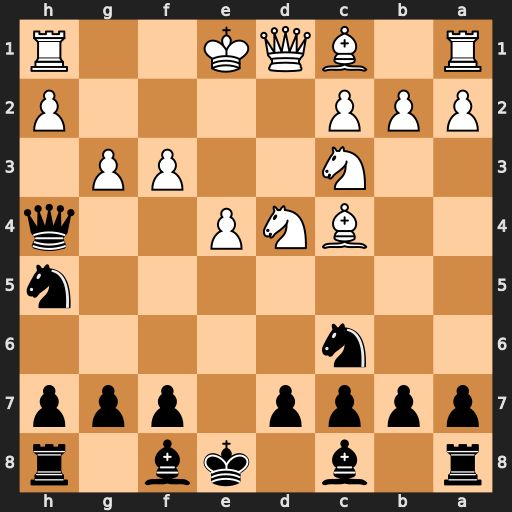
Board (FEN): r1b1kb1r/pppp1ppp/2n5/7n/2BNP2q/2N2PP1/PPP4P/R1BQK2R
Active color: b
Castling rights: KQkq
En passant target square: -
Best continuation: Nxg3 hxg3 Qxh1+